Interaction volume radius: 5 \u00c5
Interaction volume height: 25 \u00c5
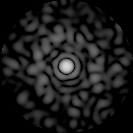
Disorder parameter: 0.8157